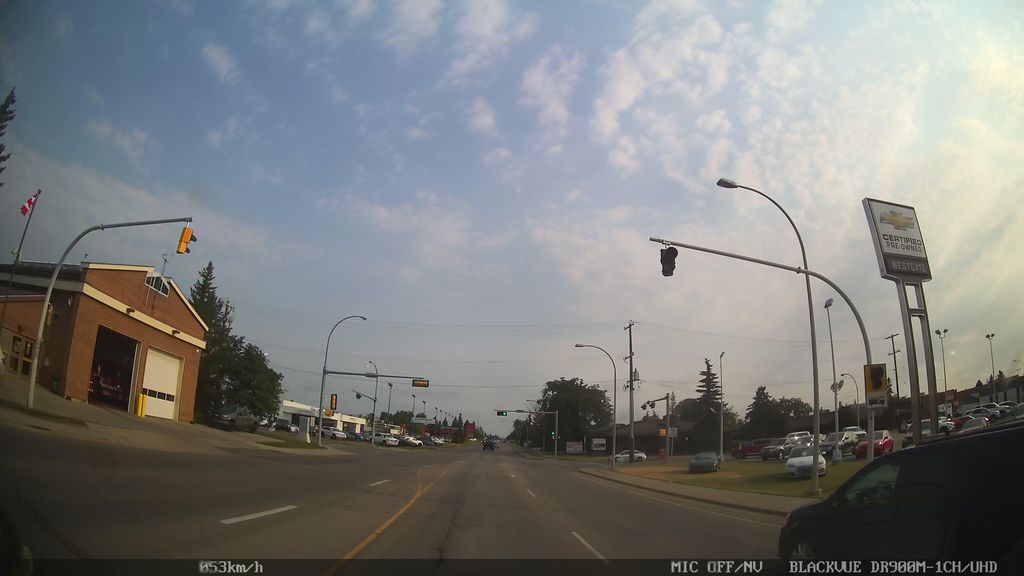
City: edmonton